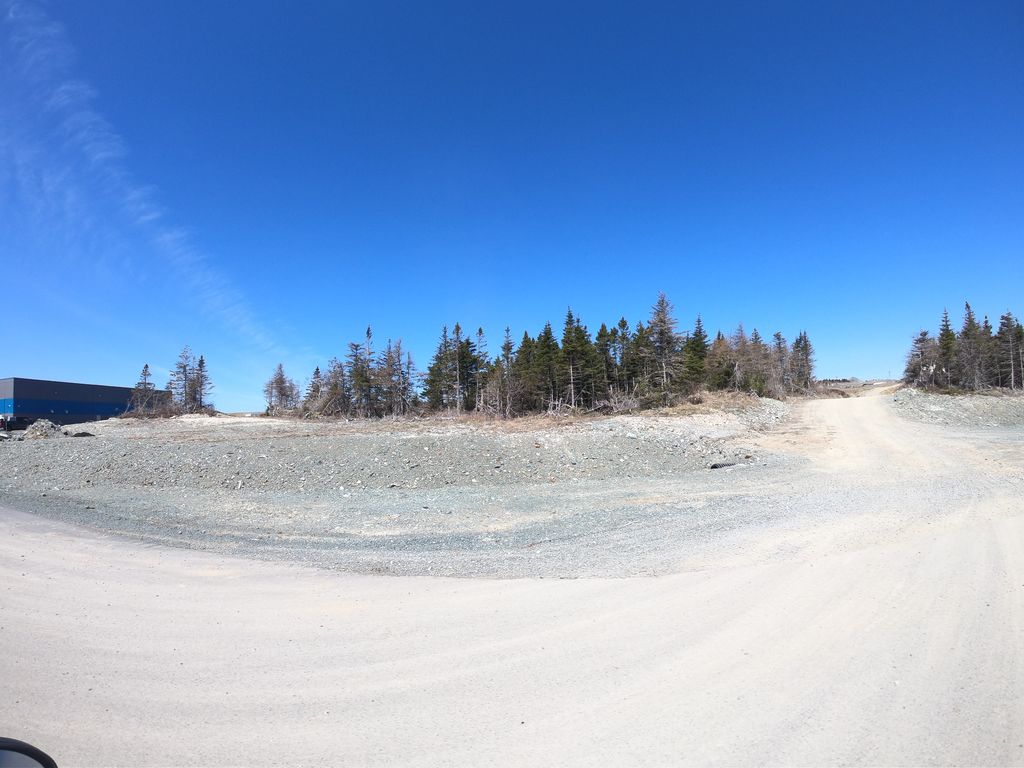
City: st_johns